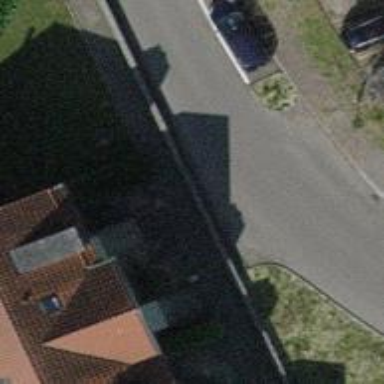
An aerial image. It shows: Asphalt footway.